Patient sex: M
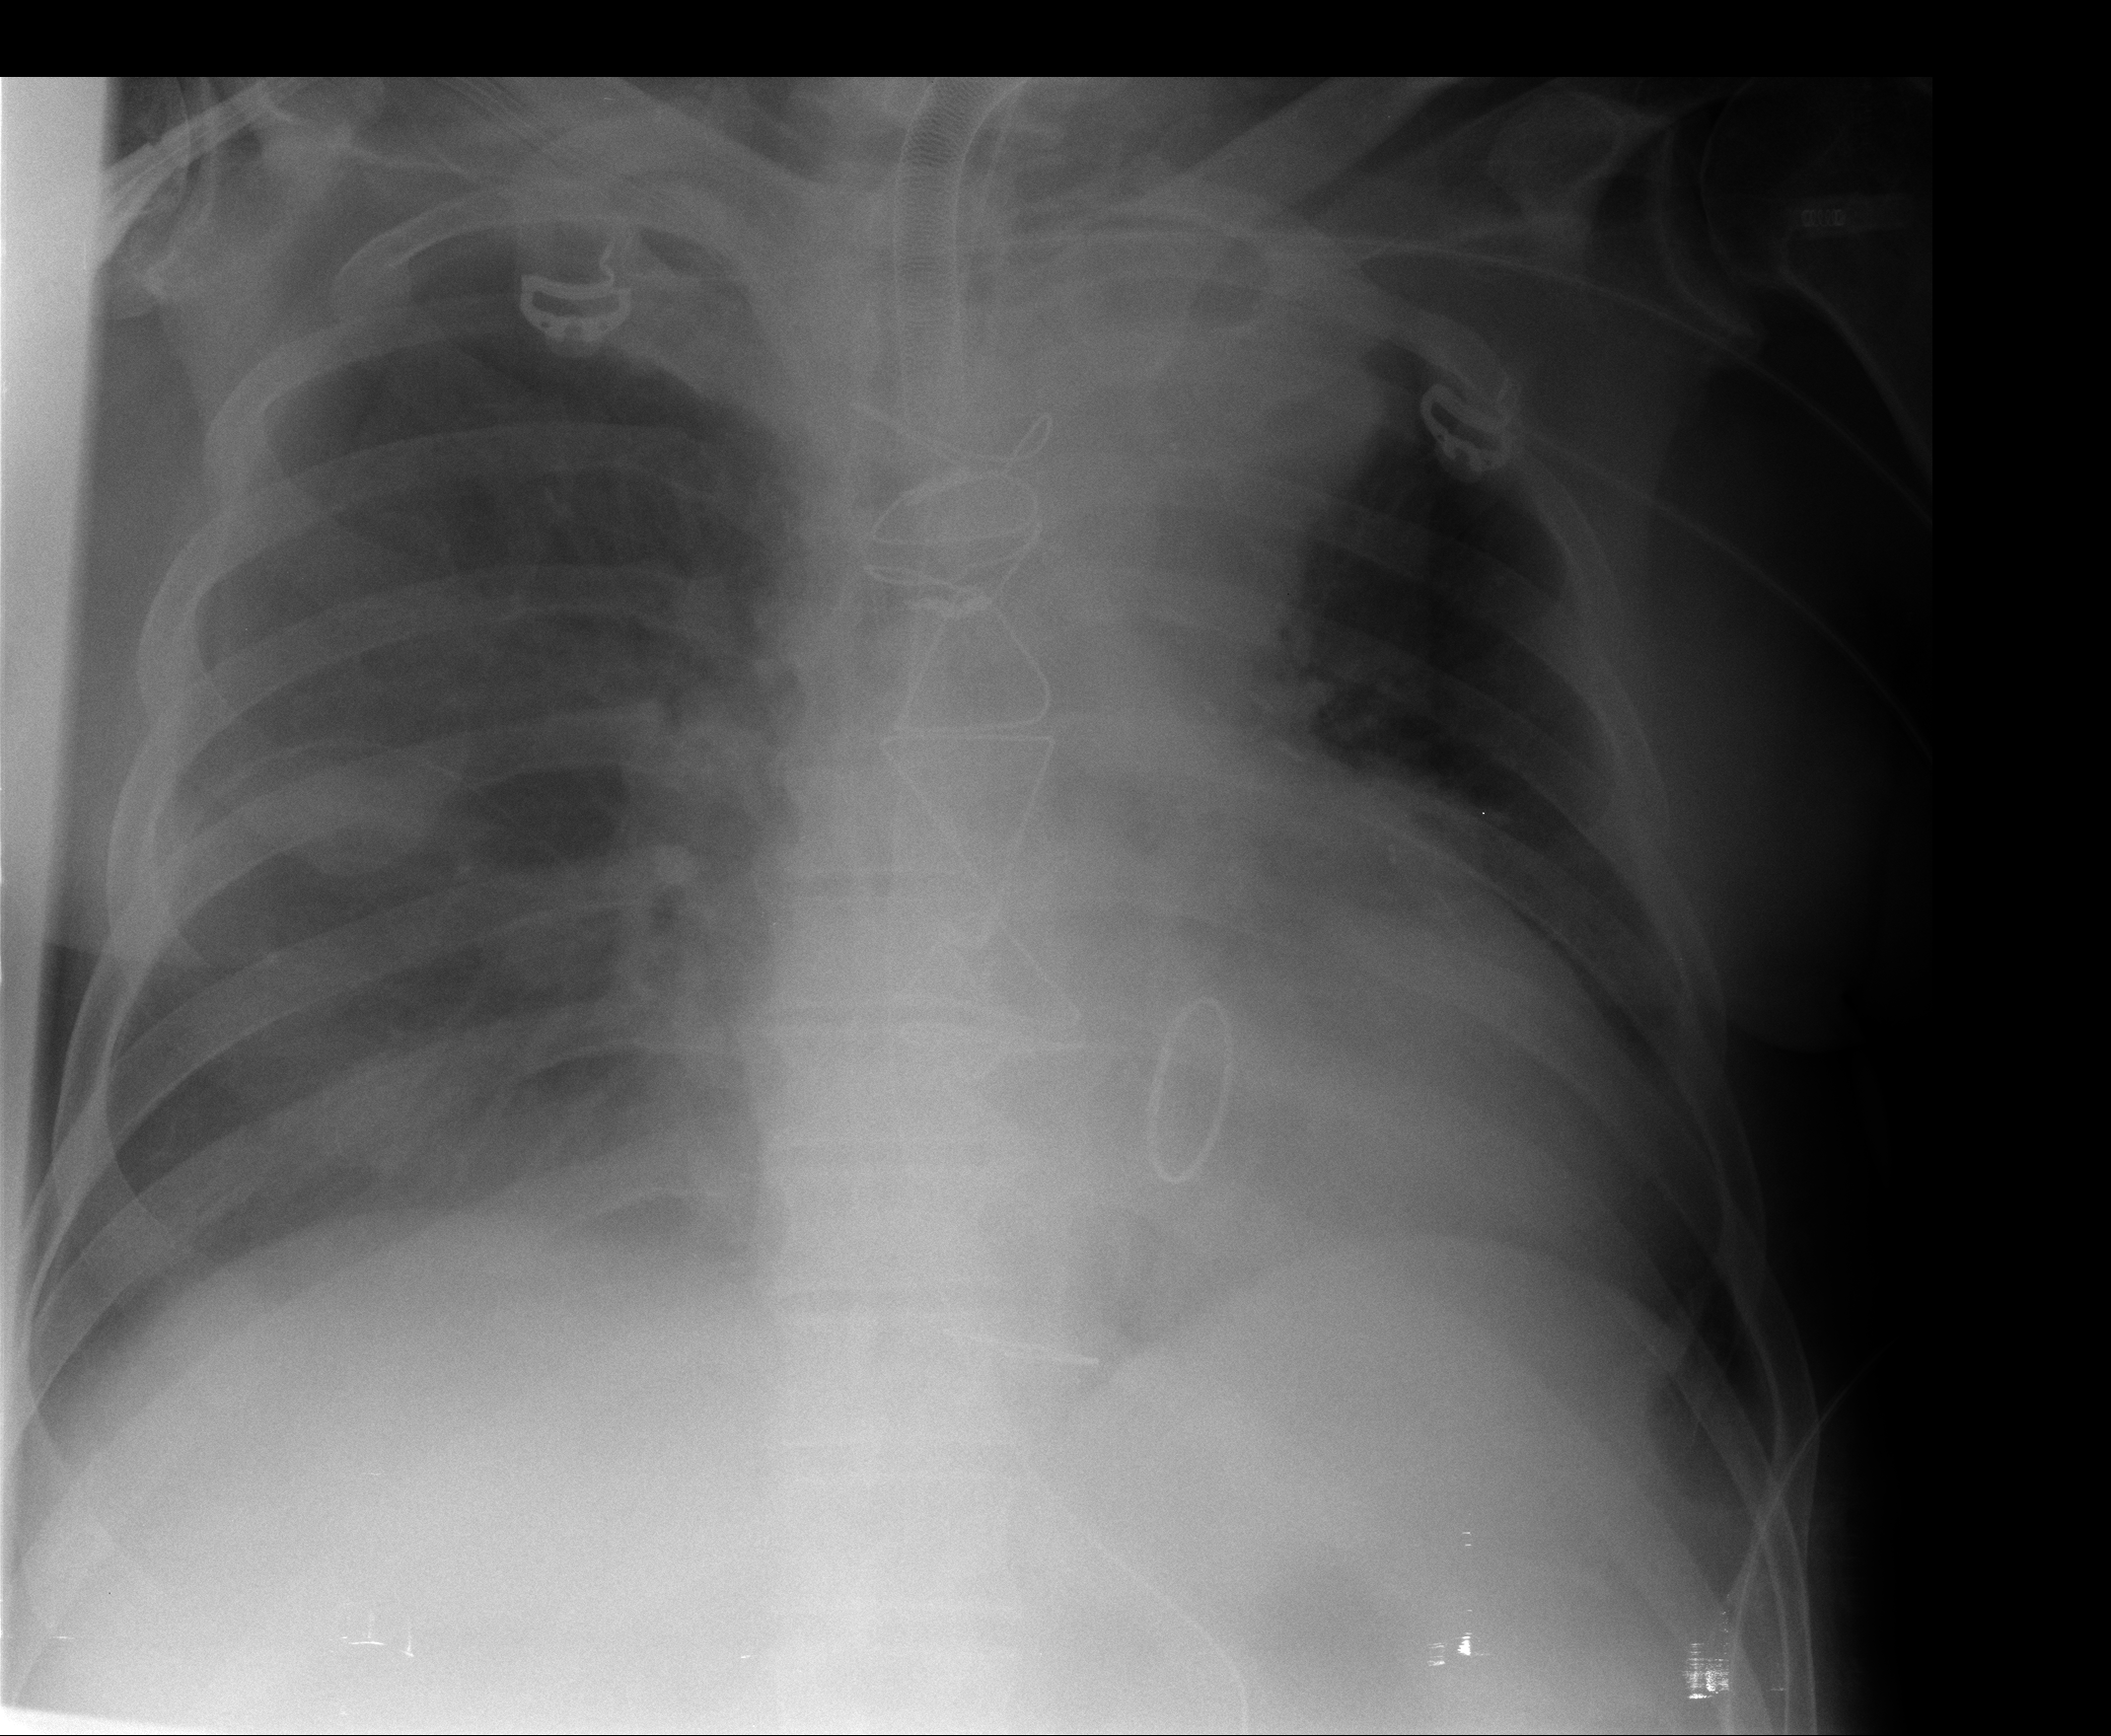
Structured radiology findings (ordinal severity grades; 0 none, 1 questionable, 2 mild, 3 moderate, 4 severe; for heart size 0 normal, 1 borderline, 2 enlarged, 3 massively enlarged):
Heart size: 2
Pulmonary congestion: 0
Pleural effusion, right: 2
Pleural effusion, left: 0
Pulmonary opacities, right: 0
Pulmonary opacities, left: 0
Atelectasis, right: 0
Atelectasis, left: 0